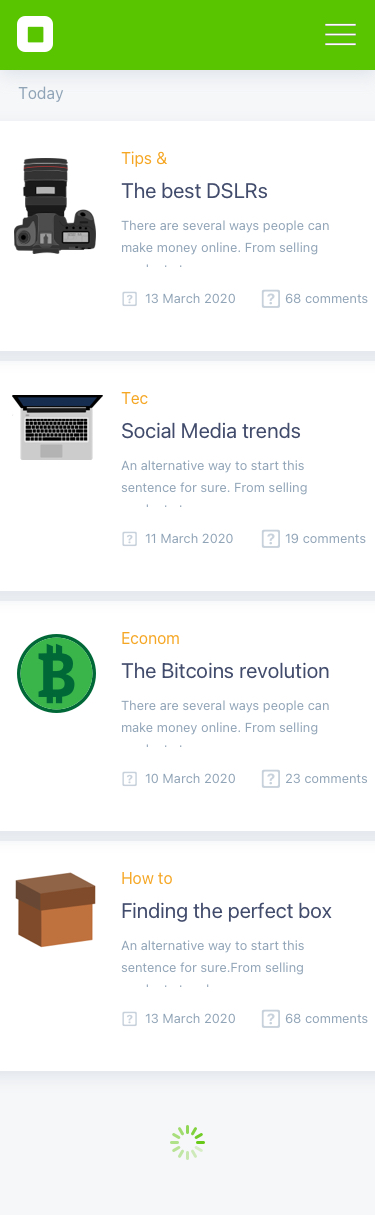
Text in this UI design:
An alternative way to start this sentence for sure.From selling products to adve..
13 March 2020
68 comments


Finding the perfect box
How to
There are several ways people can make money online. From selling products to..
10 March 2020
23 comments


The Bitcoins revolution
Economy
An alternative way to start this sentence for sure. From selling products to..
11 March 2020
19 comments


Social Media trends
Tech
There are several ways people can make money online. From selling products to..
13 March 2020
68 comments


The best DSLRs
Tips & Tricks
Today